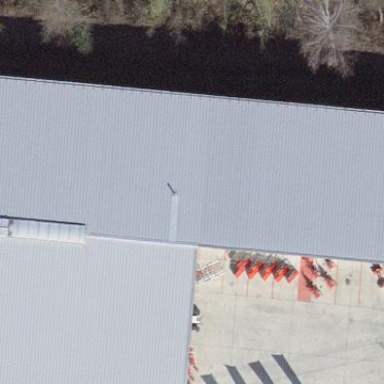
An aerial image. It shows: Industrial building.